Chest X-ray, AP view. Patient: 33 years old, sex M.
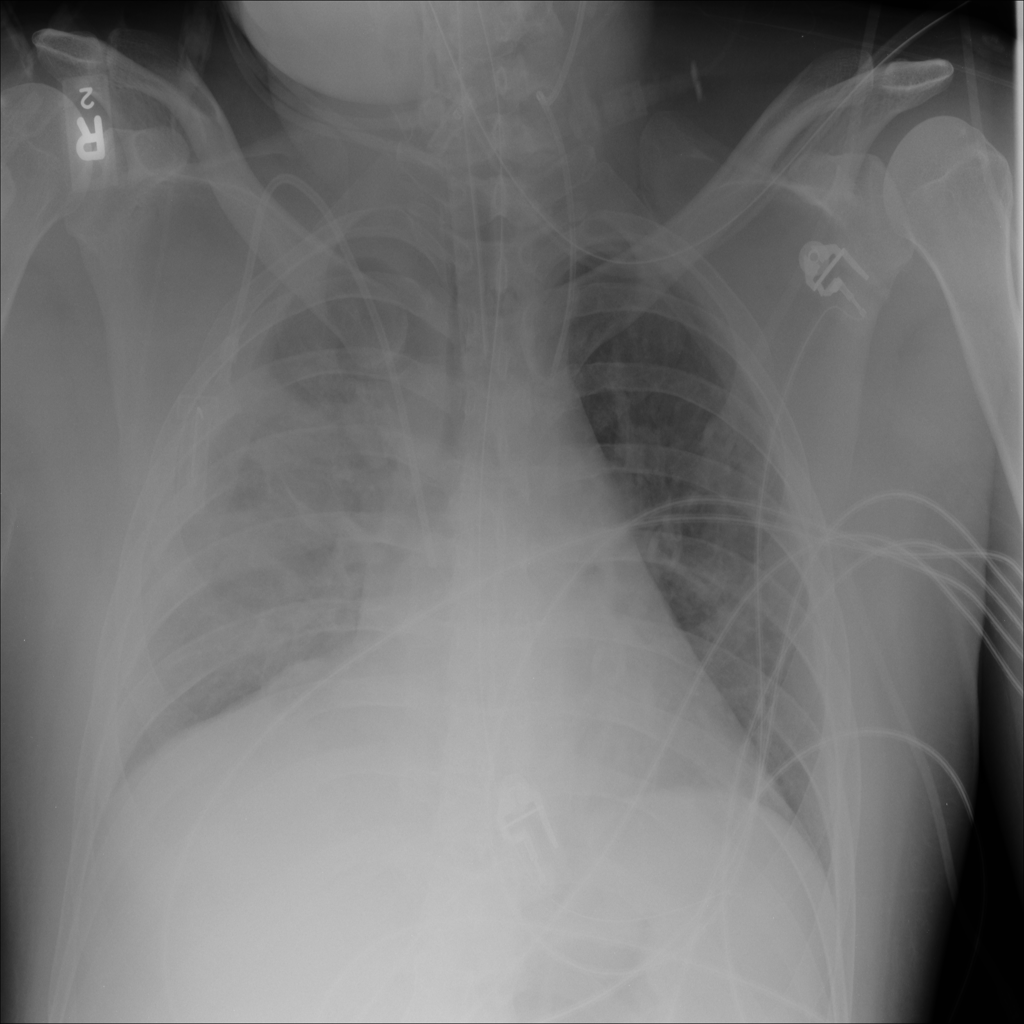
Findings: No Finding